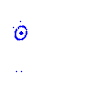
Particle: proton